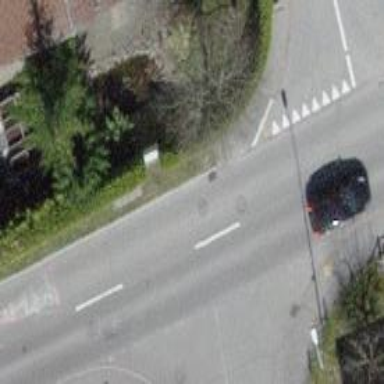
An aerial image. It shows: Tertiary road with asphalt surface.